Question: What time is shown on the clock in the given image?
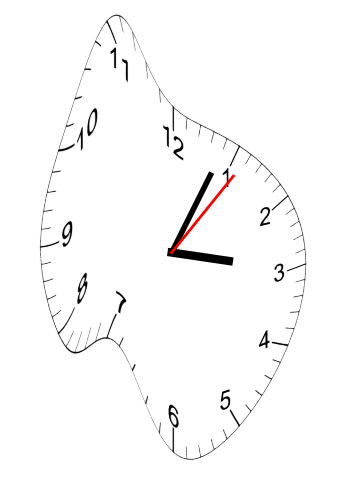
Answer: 03:04:06